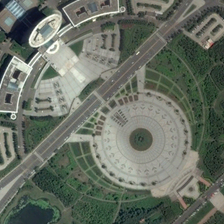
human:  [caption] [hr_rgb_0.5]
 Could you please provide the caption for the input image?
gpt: in front of the administrative building, there is a round square with lush plants and there is also astraight street passing through .

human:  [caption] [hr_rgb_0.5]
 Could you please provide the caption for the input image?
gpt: a circle square is surrounded by green trees and several buildings .

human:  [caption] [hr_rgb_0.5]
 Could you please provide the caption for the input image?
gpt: in front of the administrative building, there is a round square with lush plants and there is also astraight street passing through .

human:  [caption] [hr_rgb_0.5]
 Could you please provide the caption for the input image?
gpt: a circle square is surrounded by green trees and several buildings .

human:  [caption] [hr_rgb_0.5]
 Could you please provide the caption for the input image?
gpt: a circle square is surrounded by green trees and several buildings .